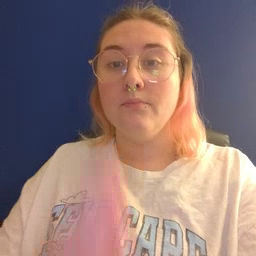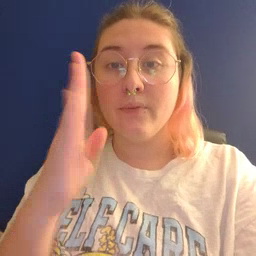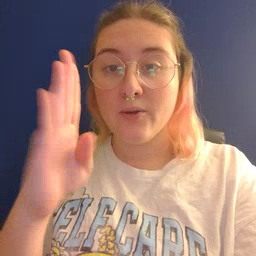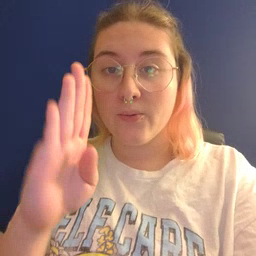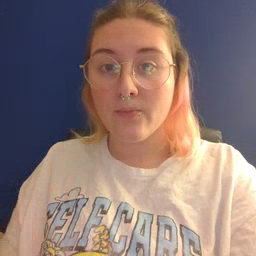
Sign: blue